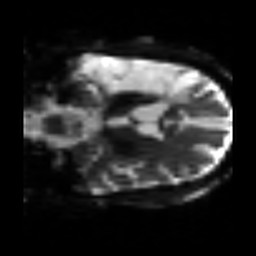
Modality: sbref
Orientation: coronal
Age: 56
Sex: male
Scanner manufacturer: siemens
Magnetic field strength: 3 T
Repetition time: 3.2 s
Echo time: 0.081 s